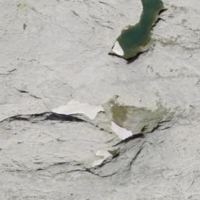
EUNIS habitat code: 48
Species observed at this site:
Lagopus muta